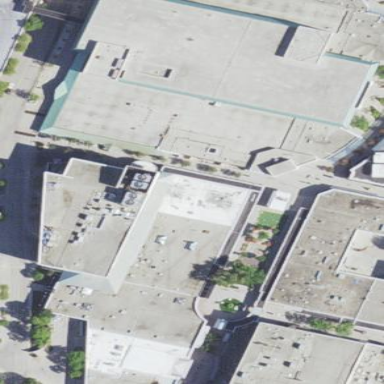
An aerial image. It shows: Retail building that houses department store.